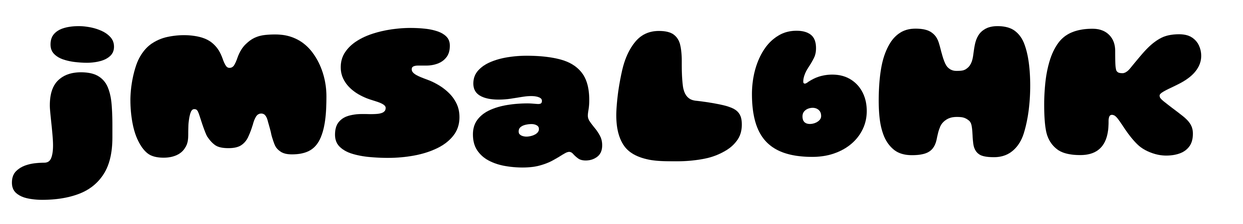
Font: Gluten_Black